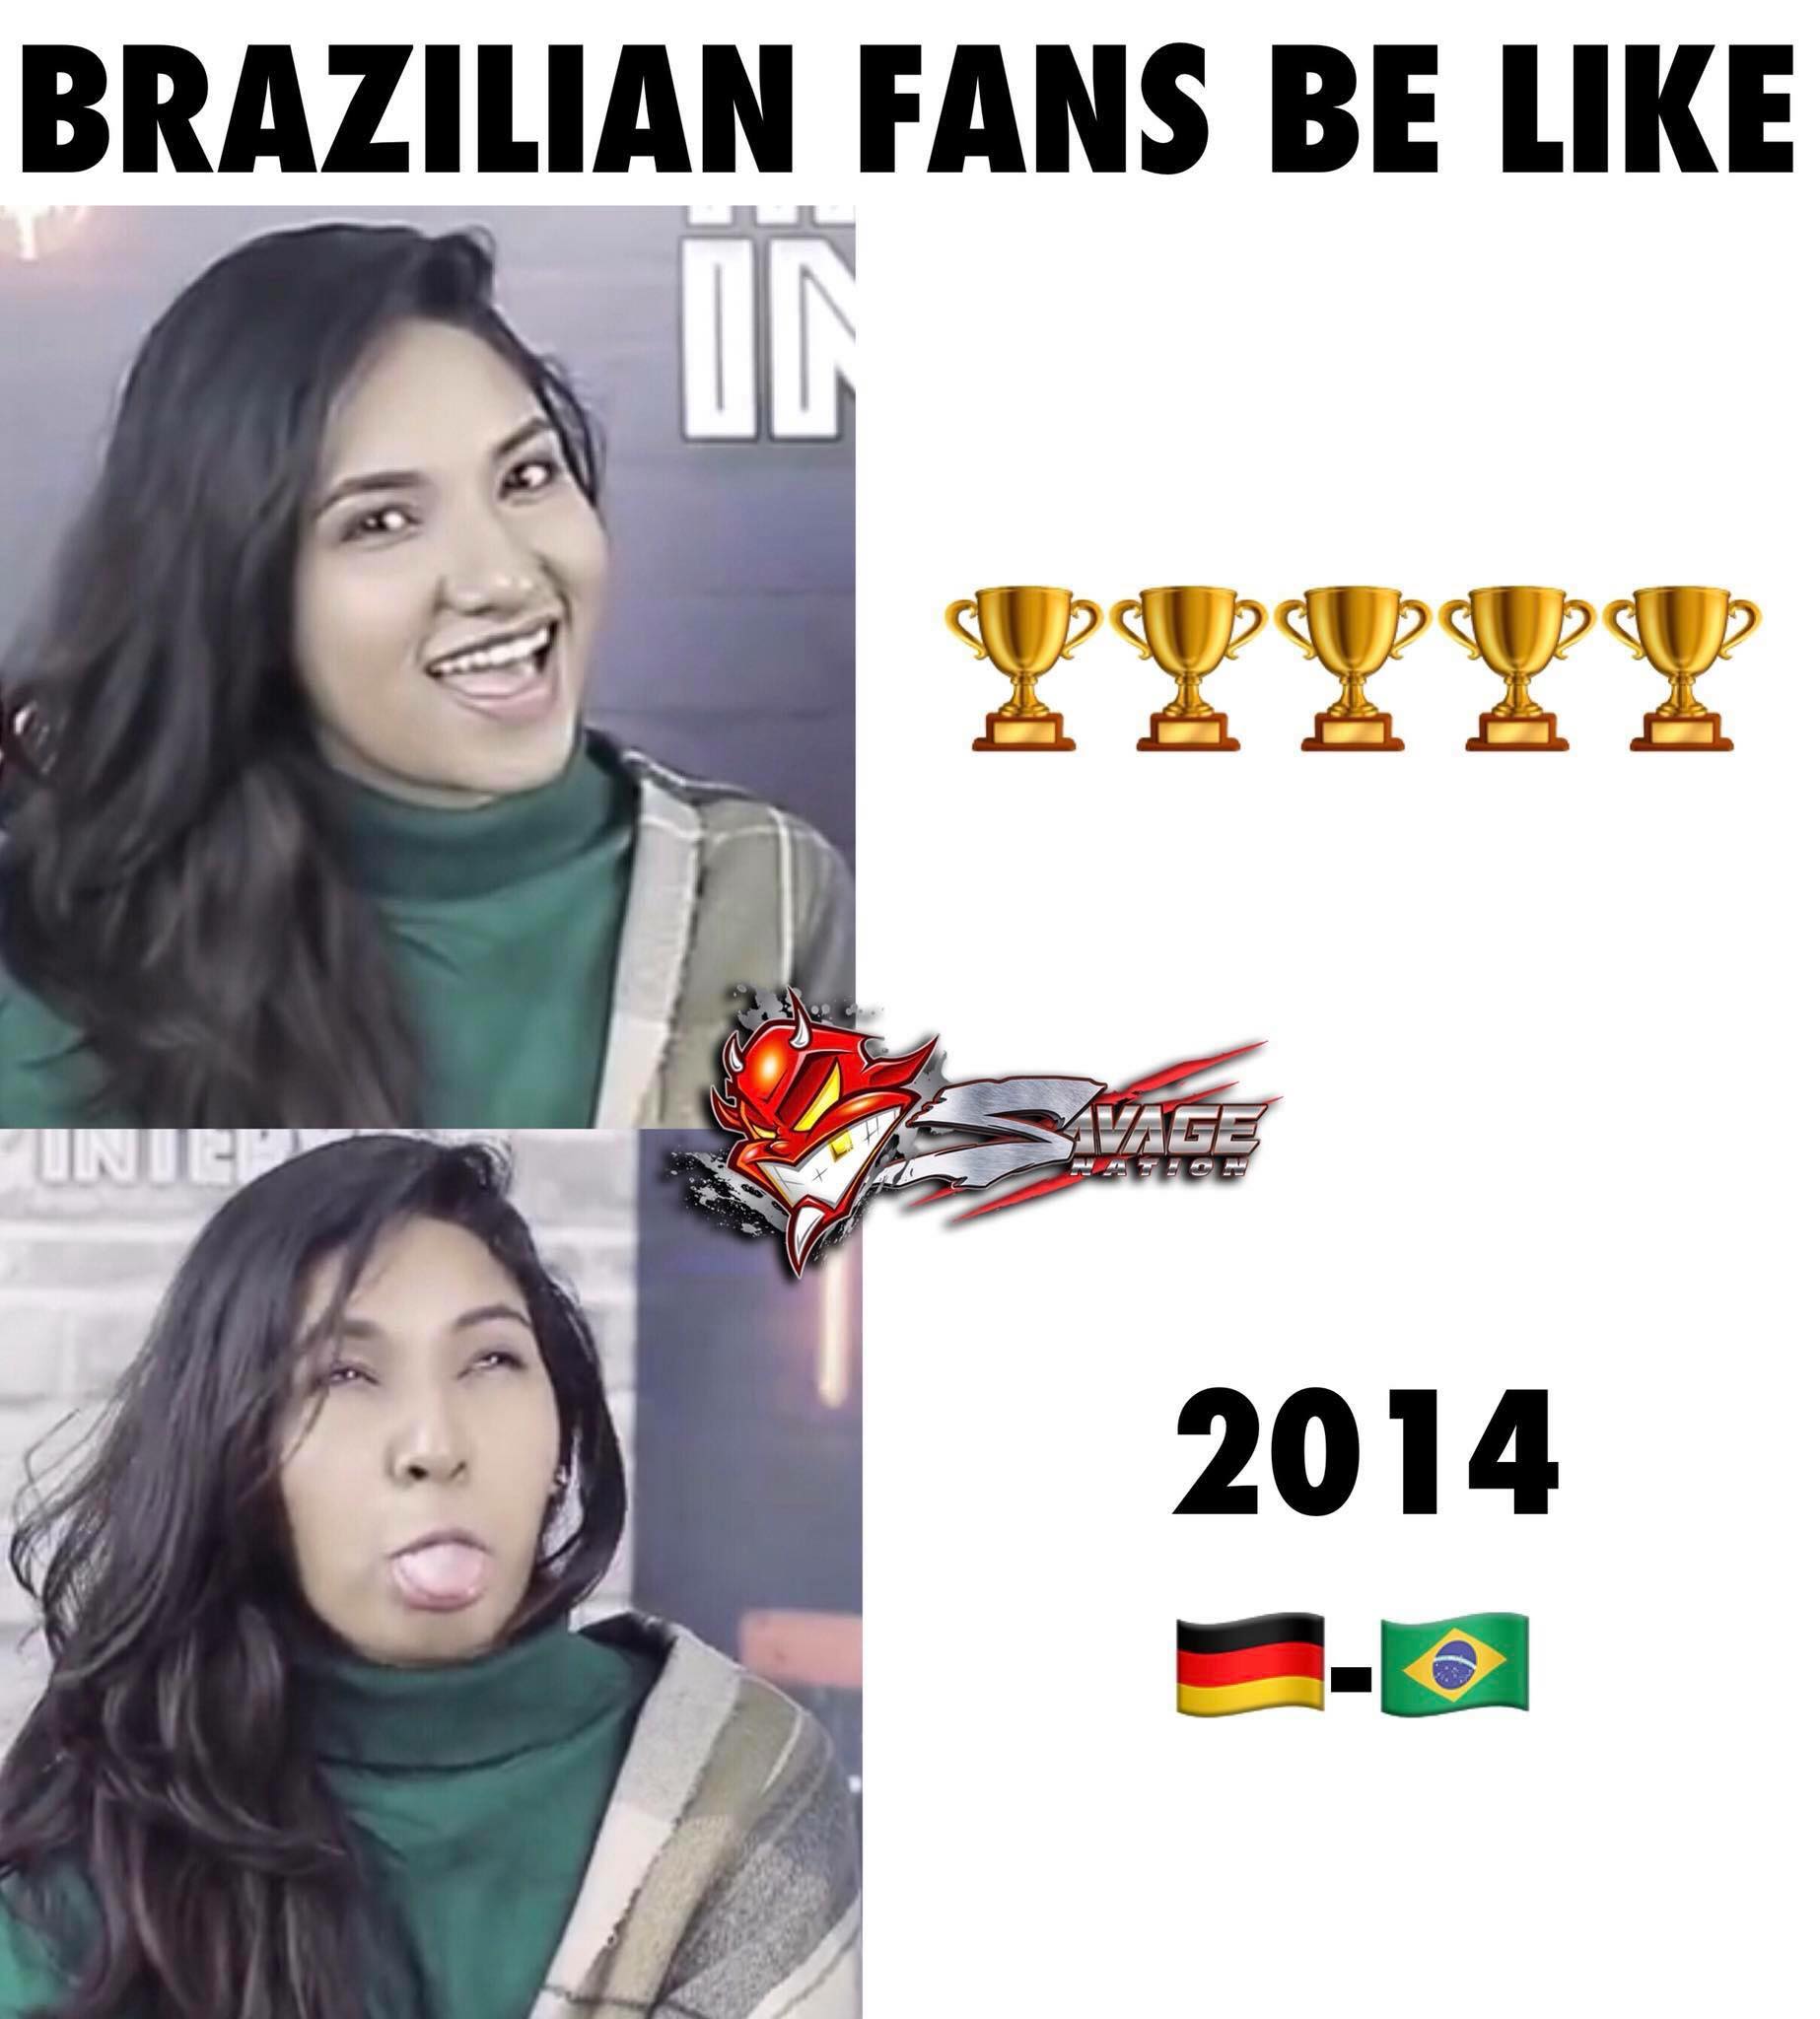
Caption: BRAZILIAN FANS BE LIKE    2014
Label: hate